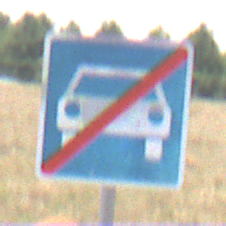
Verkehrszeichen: EndeKraftfahrstrasse
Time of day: Midday
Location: Outdoor (Nature)
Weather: PartlyCloudy
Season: NotSpecified
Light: Natural